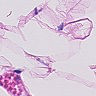
Metastatic tissue present: no